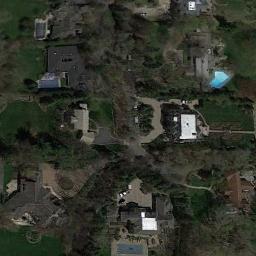
Label: residential